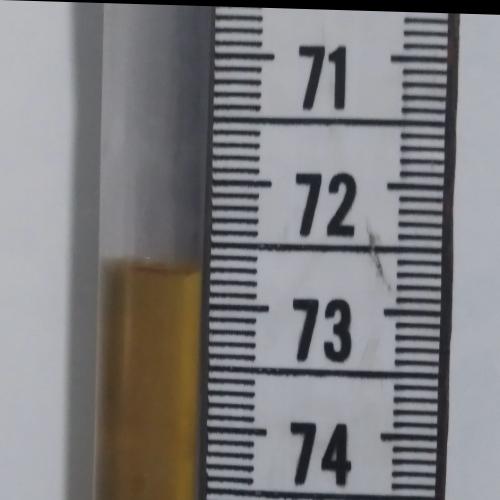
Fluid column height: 72.7 cm